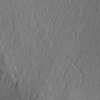
Label: not_dusty